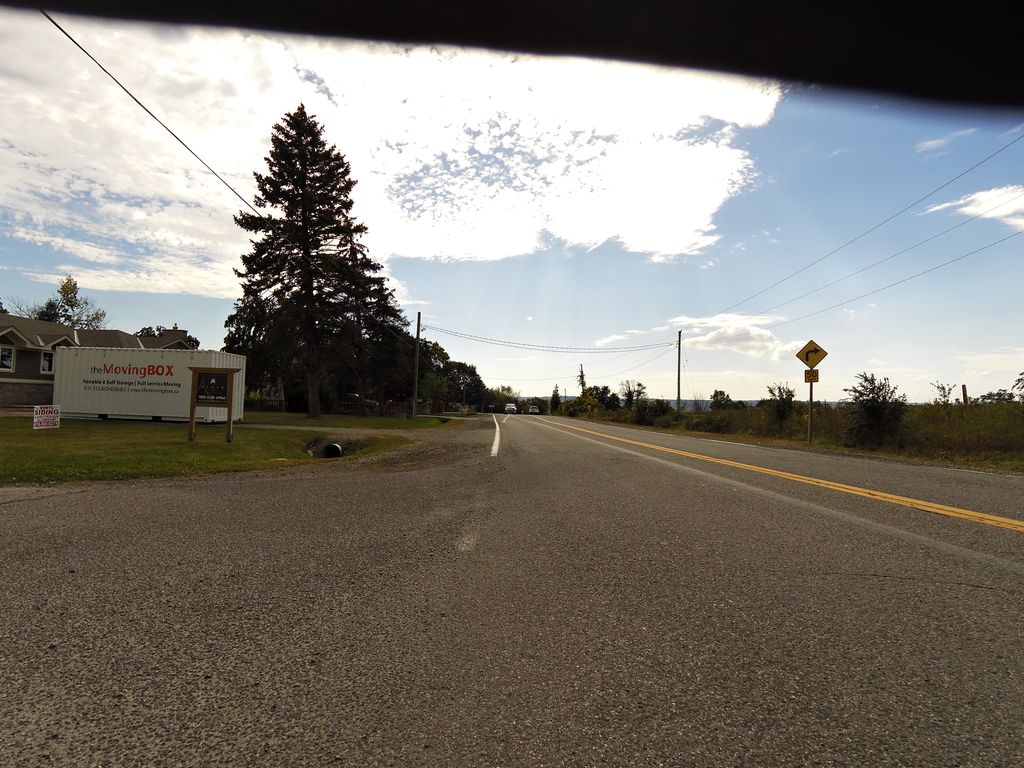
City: hamilton